Question: I added the following code in my subclass, it shows something like in the screen shot, which is like a radio button, can select/deselect it. Selected button does have red-colored tick symbol. What is the button meant for?
'''
- (UITableViewCellEditingStyle)tableView:(UITableView *)tableView editingStyleForRowAtIndexPath:(NSIndexPath *)indexPath {
return UITableViewCellEditingStyleDelete | UITableViewCellEditingStyleInsert;
}
'''

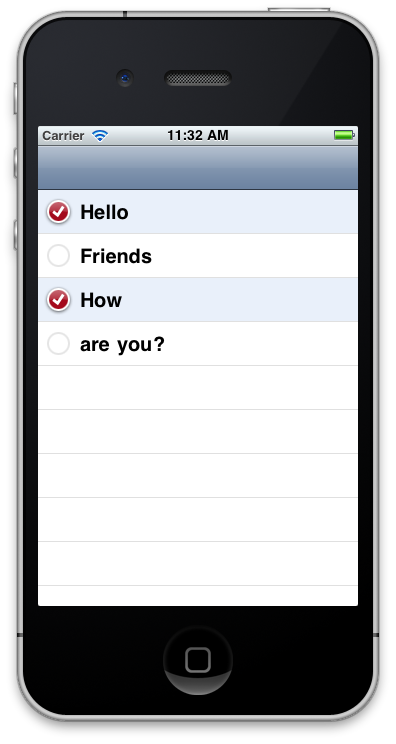
Answer: The function you have used is for selecting value/values from the list in the table view. But before you use this function you have to include two more functions in your viewController :
'''
- (UITableViewCellEditingStyle)tableView:(UITableView *)tableView editingStyleForRowAtIndexPath:(NSIndexPath *)indexPath
- (BOOL)tableView:(UITableView *)tableView shouldIndentWhileEditingRowAtIndexPath:(NSIndexPath *)indexPath
'''
You can use the selected value of the list somewhere else, may be in the next viewController.